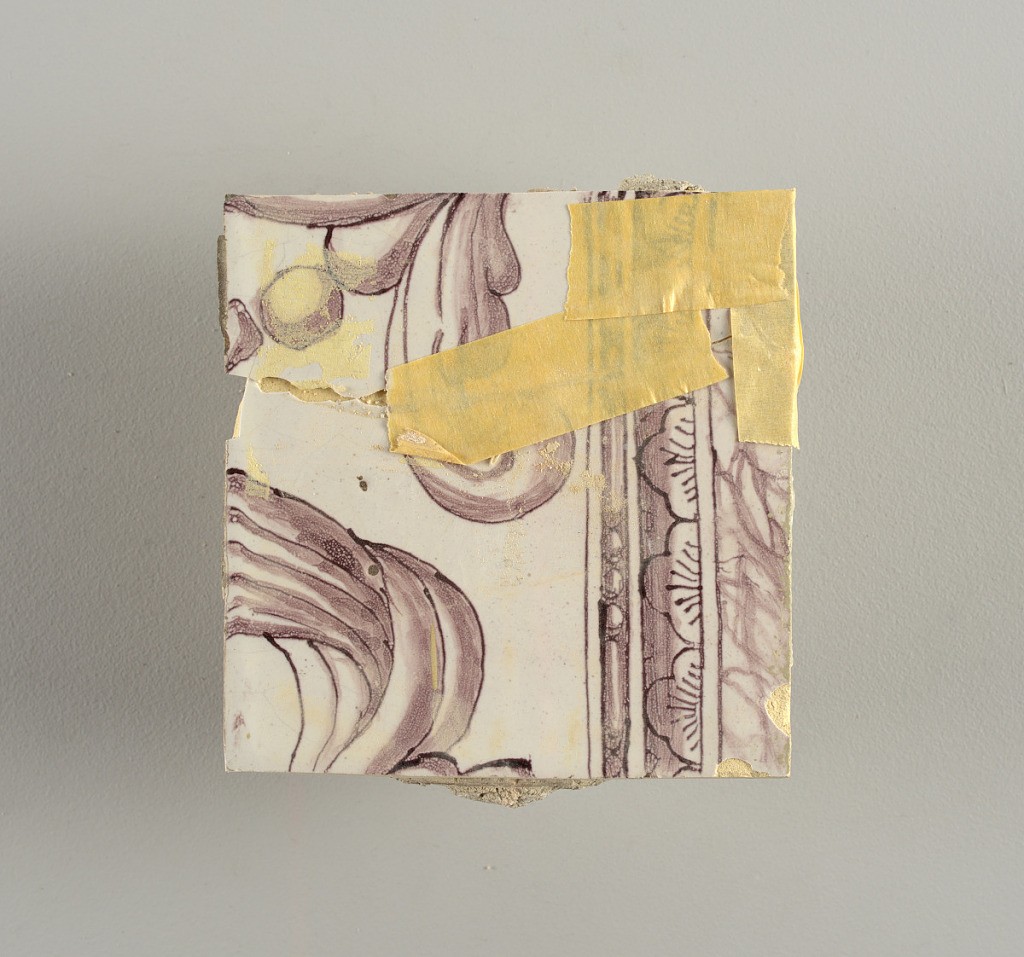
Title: Tile wall facing
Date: ca. 1725
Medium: Tin-glazed earthenware, underglaze
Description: Horizontal rectangle.  Thirty tiles wide and twenty-three tiles high with opening for fireplace eleven tiles wide and ten high.  Foliage arabesques disposed about three vertical axes from which are emphazised by urns at center and right, and at left by the figure of a standing woman carrying an infant on her arm and accompanied by two children.